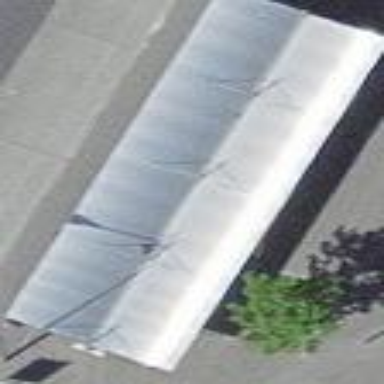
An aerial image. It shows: Public transport shelter.